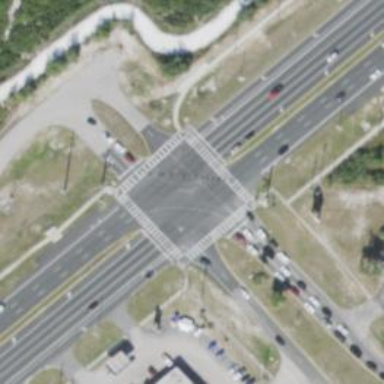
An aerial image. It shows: Crossing on the road.